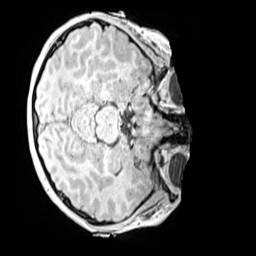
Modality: MP2RAGE
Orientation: axial
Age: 9
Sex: female
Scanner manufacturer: siemens
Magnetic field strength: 3 T
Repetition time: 4 s
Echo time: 0.00299 s